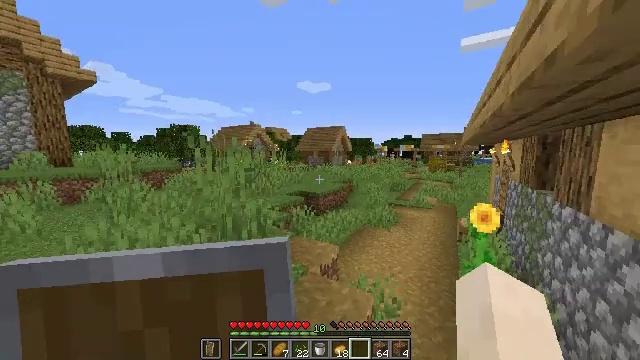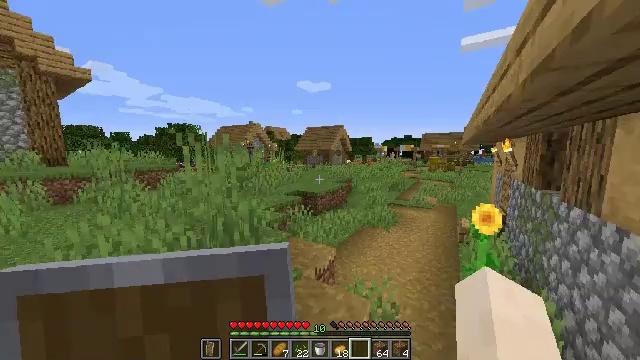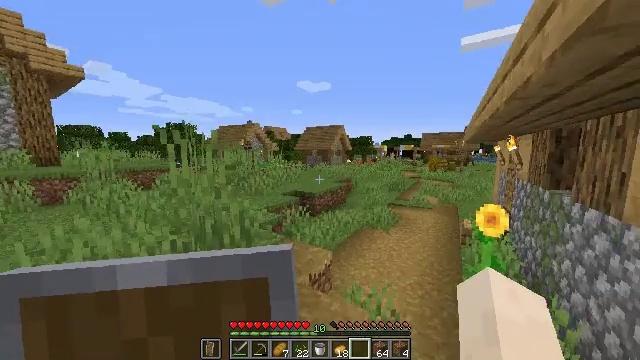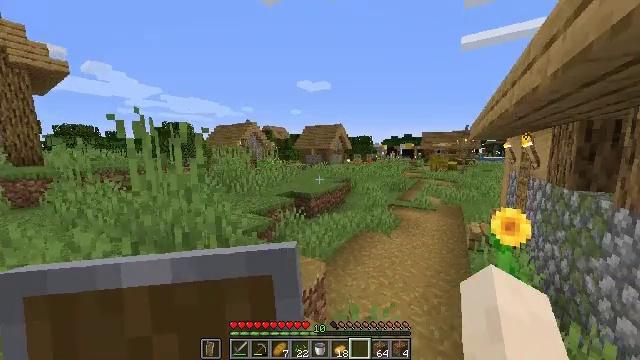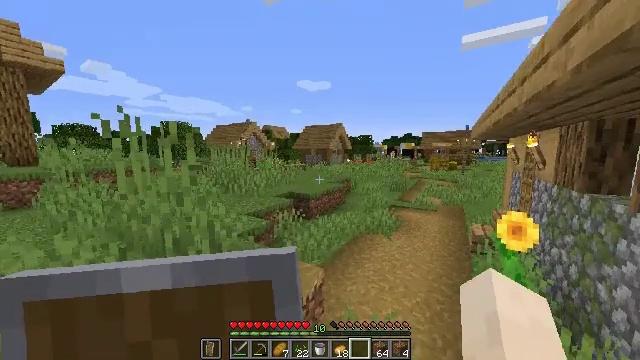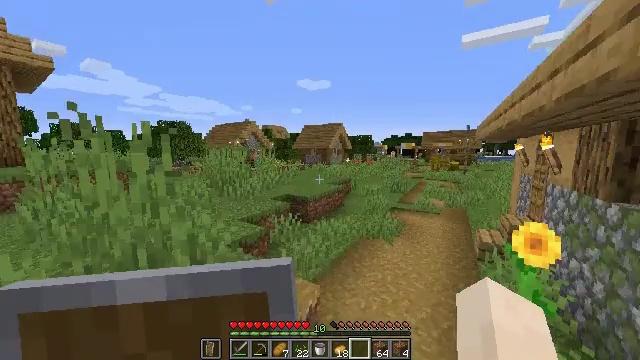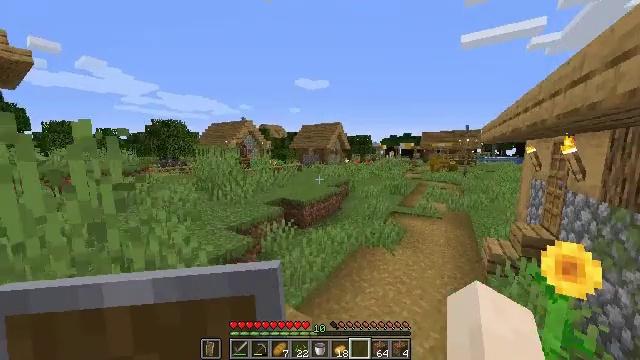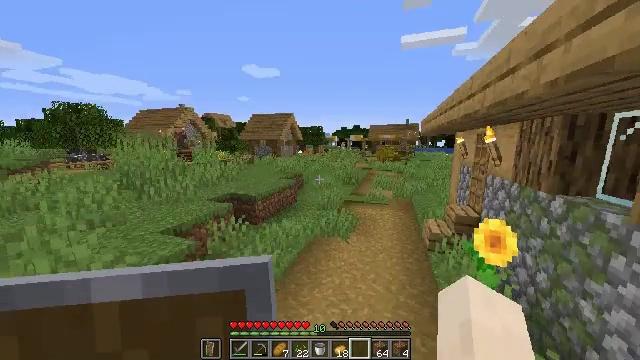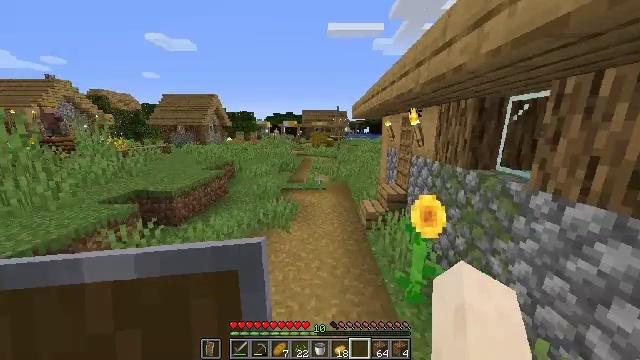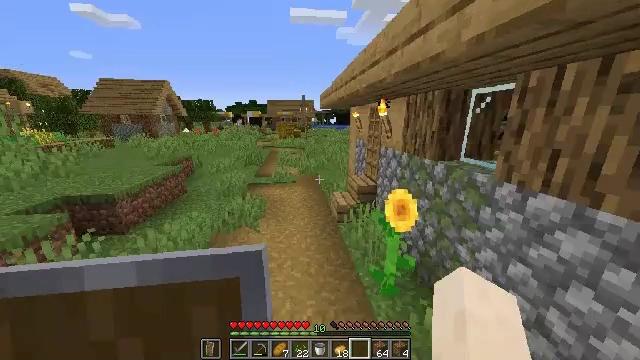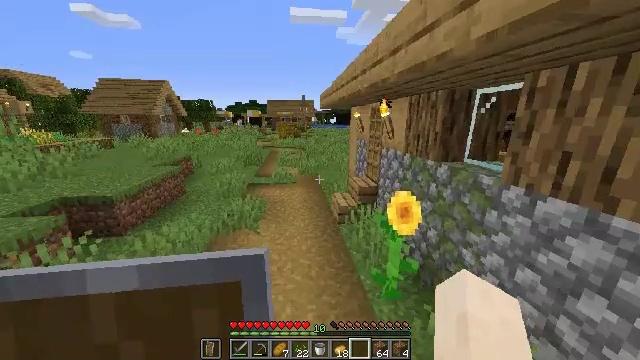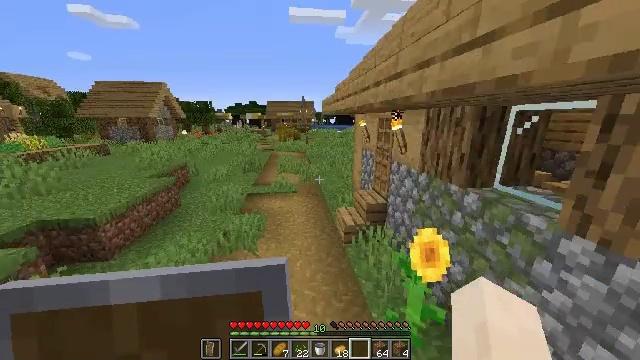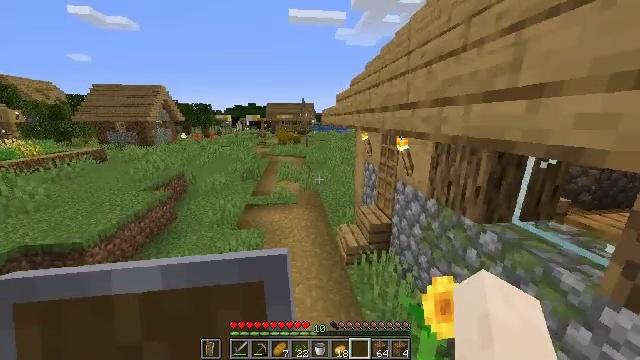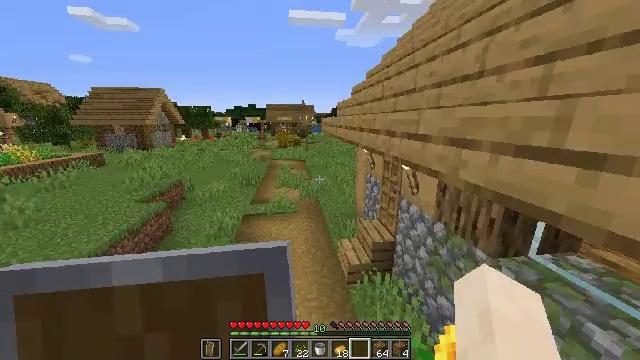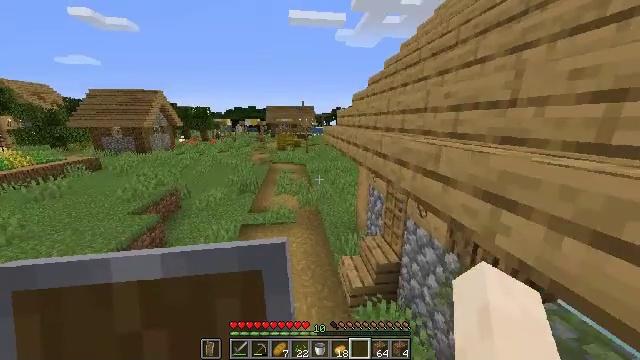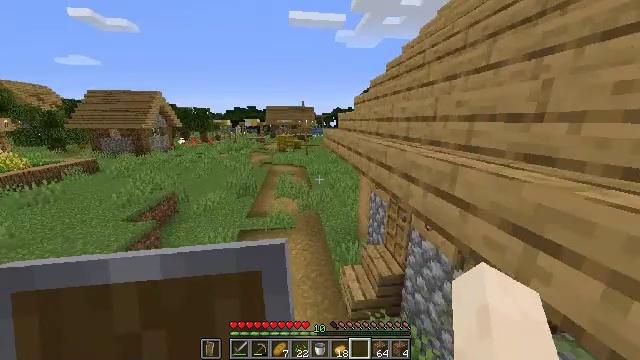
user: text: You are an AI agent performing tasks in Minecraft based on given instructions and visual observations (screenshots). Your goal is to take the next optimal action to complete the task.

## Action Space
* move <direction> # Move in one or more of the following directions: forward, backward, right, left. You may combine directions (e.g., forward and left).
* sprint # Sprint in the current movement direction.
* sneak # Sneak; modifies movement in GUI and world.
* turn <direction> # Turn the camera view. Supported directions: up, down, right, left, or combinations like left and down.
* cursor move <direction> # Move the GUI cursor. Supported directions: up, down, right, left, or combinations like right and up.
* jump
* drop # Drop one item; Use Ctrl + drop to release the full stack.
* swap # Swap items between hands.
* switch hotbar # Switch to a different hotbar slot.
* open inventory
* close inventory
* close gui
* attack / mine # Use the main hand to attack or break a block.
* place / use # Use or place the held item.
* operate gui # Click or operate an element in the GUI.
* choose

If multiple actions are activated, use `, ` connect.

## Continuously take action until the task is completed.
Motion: motion action
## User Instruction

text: Open the crafting table to craft a stone hoe.
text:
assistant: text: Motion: move forward
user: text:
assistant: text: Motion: move forward
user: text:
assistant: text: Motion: move forward
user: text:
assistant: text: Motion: move forward
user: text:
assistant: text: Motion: move forward
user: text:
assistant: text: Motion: move forward
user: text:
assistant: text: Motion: move forward, turn right and down
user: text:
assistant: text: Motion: move forward, turn right and down
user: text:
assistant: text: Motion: move forward, turn right and down
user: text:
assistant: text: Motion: move forward
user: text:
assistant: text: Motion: move forward, jump
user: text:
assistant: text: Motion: move forward, jump
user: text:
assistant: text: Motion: move forward, jump
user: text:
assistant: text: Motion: move forward, jump
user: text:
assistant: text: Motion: move forward
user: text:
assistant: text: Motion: move forward, turn right and up
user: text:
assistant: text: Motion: move forward, turn right
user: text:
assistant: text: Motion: move forward
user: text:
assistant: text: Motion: move forward
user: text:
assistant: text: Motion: move forward
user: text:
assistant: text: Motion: move forward, turn right
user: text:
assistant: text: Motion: move forward, turn right
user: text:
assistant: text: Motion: move forward, turn right
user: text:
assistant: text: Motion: move forward, turn right
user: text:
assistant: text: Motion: move forward, turn right
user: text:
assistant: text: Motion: move forward, use / place
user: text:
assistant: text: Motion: move forward, turn right, use / place
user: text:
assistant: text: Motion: move forward, turn right, use / place
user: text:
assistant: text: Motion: move forward
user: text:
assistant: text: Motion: move forward